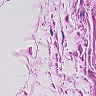
Metastatic tissue present: no